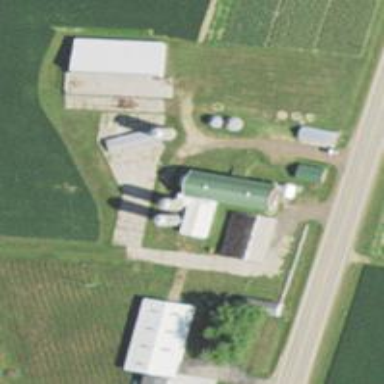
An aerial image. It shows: Silo.